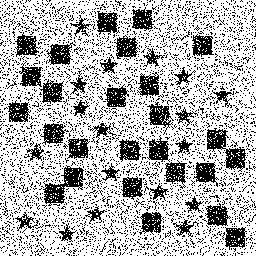
Squares: 26
Triangles: 0
Stars: 18
Total shapes: 44